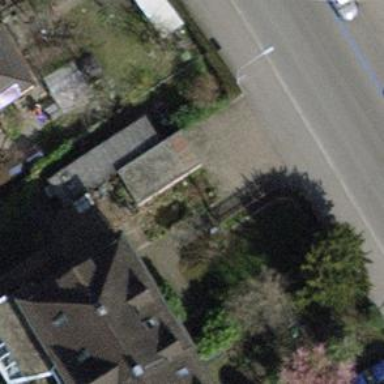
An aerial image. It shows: Terrace building.